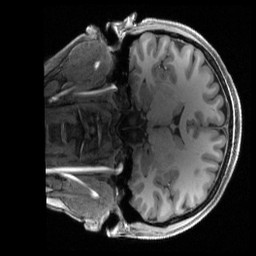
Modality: T1w
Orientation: coronal
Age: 23
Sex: female
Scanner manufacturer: siemens
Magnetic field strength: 3 T
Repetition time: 2.4 s
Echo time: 0.00222 s